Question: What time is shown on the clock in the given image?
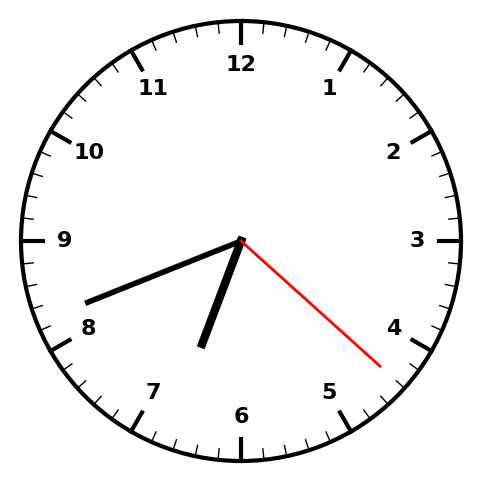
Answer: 06:41:22